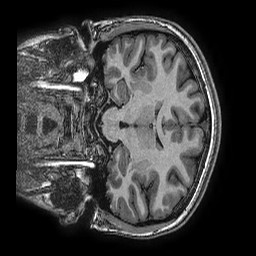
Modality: T1w
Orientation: coronal
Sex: female
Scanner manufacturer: ge
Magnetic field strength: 3 T
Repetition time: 0.0077 s
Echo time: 0.003436 s